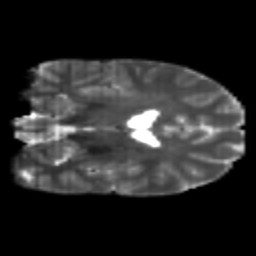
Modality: T2w
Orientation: coronal
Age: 22
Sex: male
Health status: healthy
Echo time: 0.074 s